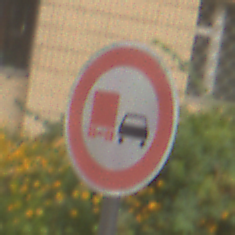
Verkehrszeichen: UeberholverbotKraftfahrzeuge
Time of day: MorningAfternoon
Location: Outdoor (Urban)
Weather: Overcast
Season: NotSpecified
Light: Natural